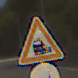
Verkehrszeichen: Bahnuebergang
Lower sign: VerbotUeberholenEinspurigeFahrzeuge
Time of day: MorningAfternoon
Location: Outdoor (Suburban)
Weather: Clear
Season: NotSpecified
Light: Natural